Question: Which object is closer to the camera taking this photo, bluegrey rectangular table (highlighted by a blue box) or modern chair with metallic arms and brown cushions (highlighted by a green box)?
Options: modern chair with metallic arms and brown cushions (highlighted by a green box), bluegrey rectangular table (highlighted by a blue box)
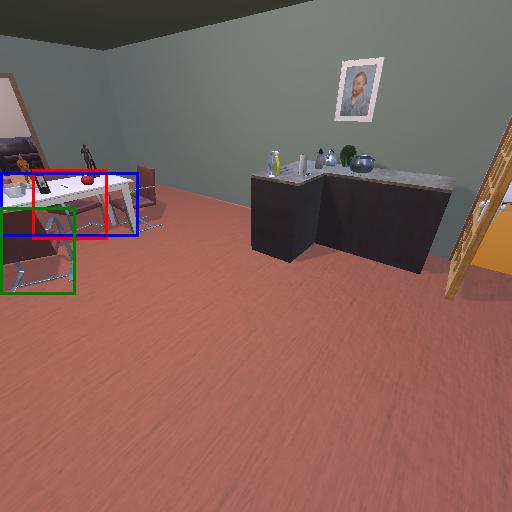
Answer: modern chair with metallic arms and brown cushions (highlighted by a green box)